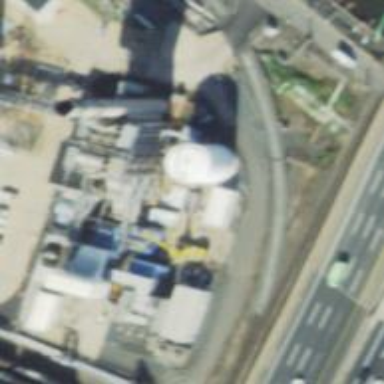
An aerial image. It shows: Gas turbine generator is in use.